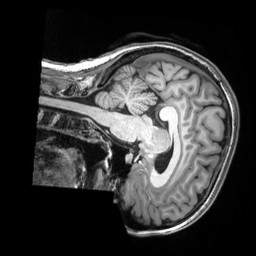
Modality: T1w
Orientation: sagittal
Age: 24
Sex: female
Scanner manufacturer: siemens
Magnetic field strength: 3 T
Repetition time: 2.5 s
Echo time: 0.00343 s